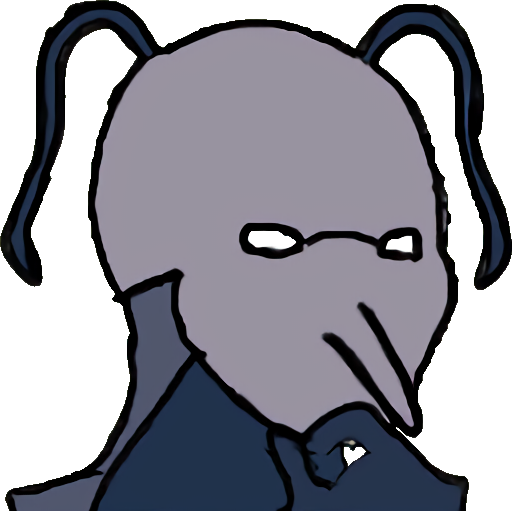
Label: 5_Smugjak